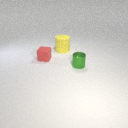
small red rubber cube in front of large yellow rubber cylinder